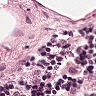
Metastatic tissue present: no